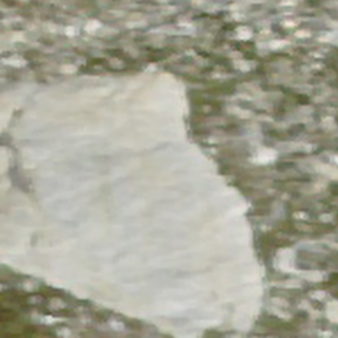
Label: other